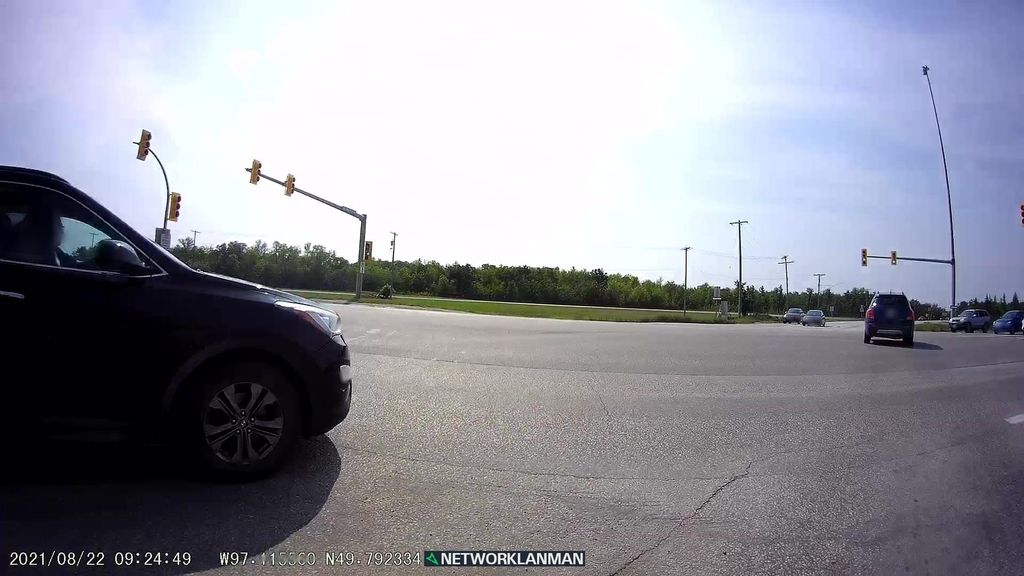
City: winnipeg